Interaction volume radius: 5 \u00c5
Interaction volume height: 10 \u00c5
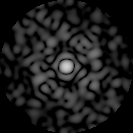
Disorder parameter: 0.8027